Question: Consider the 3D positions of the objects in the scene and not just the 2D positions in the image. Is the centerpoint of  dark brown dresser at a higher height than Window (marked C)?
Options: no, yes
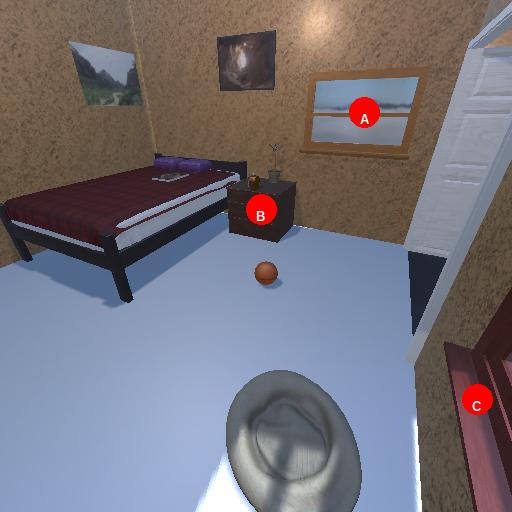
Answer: no